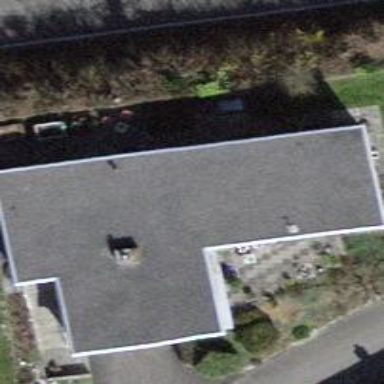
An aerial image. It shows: Flat-roofed building.